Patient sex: F
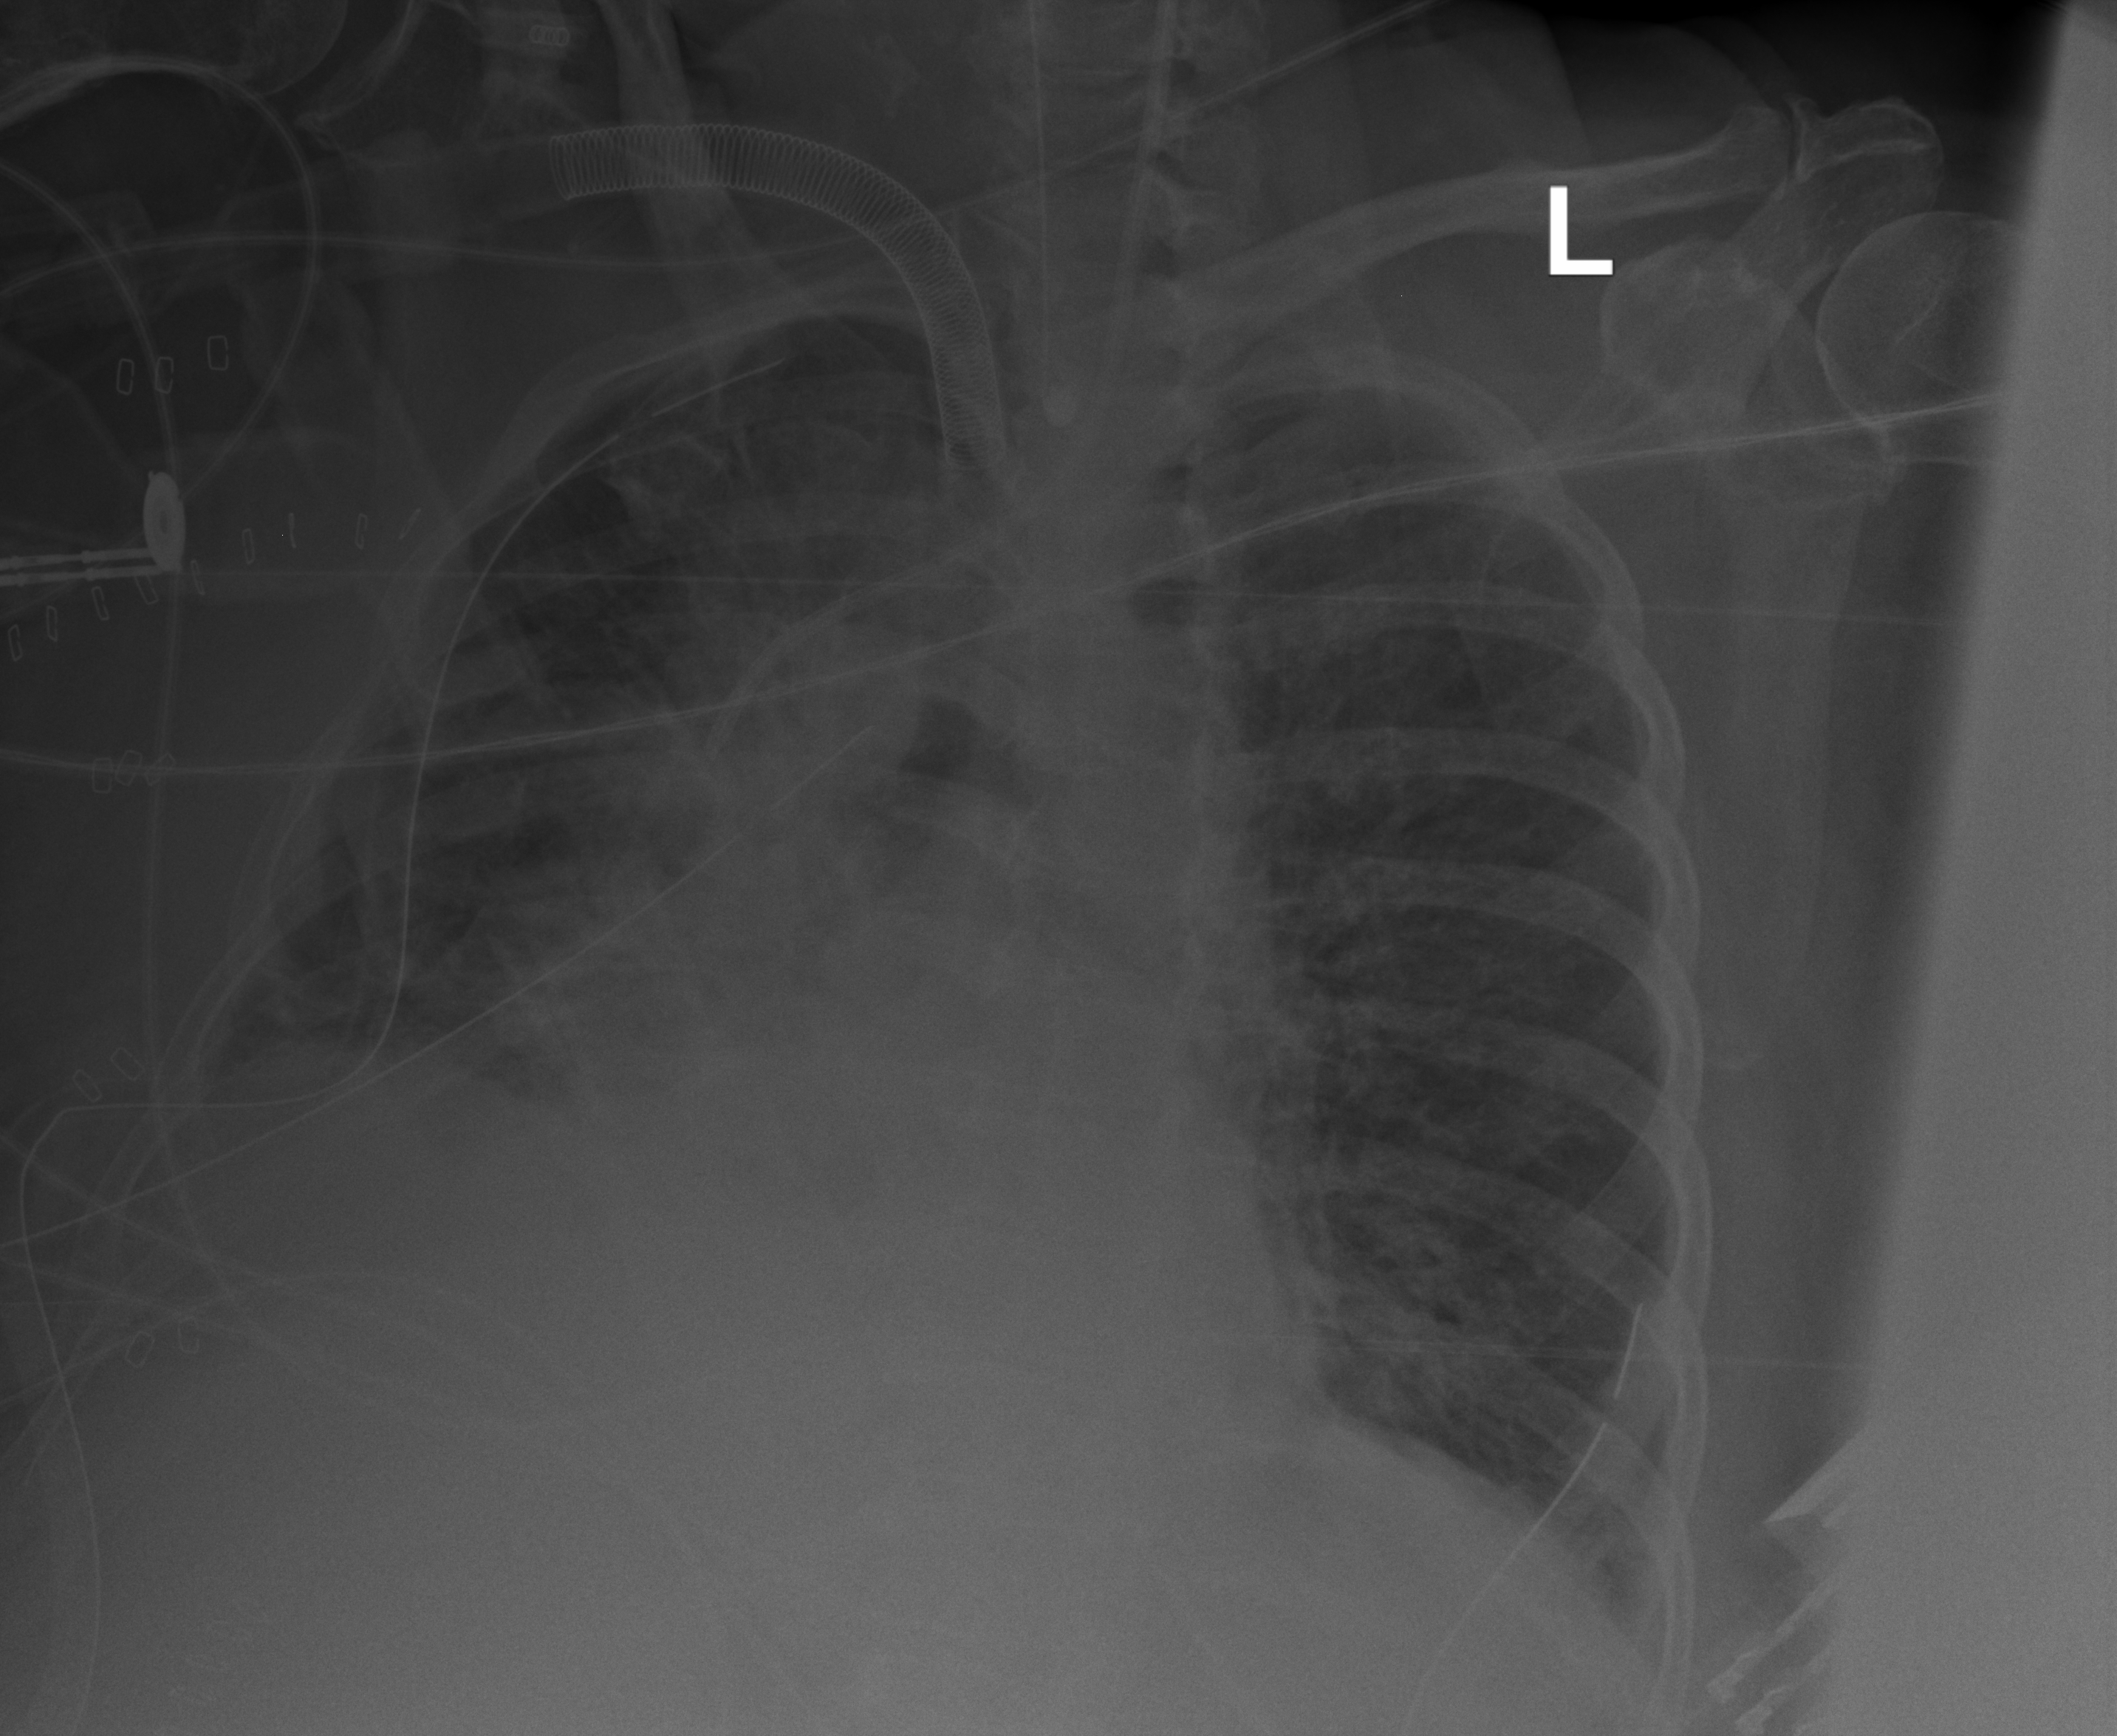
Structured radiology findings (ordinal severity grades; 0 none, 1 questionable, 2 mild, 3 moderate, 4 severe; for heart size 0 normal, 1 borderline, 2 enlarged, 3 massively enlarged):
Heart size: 1
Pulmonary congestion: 2
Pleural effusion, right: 2
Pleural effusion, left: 0
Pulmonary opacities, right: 3
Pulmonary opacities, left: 0
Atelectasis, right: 3
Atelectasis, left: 2